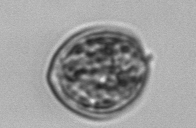
Label: Prorocentrum